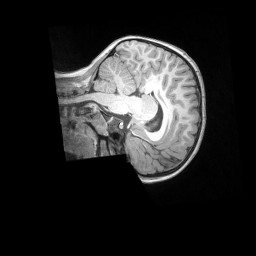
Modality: T1w
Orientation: sagittal
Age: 5
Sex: female
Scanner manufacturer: siemens
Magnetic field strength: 3 T
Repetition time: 2.53 s
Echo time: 0.00164 s